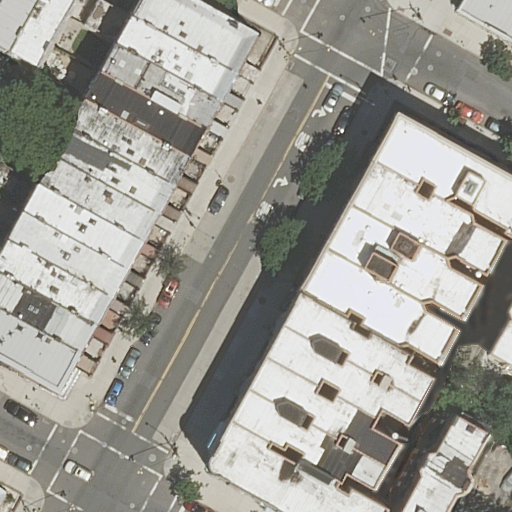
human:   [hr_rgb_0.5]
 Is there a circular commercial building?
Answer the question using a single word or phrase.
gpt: no

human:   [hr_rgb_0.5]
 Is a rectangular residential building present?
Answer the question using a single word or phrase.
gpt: yes

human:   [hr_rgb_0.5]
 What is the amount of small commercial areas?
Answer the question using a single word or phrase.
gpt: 0

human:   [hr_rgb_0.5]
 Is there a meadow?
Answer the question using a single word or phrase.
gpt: no

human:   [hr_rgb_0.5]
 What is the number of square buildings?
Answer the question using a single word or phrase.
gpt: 0

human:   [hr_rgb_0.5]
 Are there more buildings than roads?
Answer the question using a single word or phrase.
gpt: yes

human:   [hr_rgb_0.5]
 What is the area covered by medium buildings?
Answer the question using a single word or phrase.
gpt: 4179m2

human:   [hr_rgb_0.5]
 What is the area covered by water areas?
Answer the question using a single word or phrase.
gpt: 0m2

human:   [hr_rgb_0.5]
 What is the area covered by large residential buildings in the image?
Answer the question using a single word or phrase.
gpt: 0m2

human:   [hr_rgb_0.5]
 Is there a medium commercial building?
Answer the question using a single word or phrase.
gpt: no

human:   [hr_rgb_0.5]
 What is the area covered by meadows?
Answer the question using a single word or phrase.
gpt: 0m2

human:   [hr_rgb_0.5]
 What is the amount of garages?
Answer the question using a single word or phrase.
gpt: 0

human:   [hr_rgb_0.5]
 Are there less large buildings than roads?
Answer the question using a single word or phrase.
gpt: yes

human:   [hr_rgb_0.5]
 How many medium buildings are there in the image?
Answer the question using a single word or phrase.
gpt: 20

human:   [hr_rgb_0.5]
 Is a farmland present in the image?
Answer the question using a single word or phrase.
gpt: no

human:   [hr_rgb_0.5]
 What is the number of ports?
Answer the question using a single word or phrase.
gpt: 0

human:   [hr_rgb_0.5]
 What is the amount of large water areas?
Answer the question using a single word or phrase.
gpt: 0

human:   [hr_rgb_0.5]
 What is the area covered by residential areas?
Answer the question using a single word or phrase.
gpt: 0m2

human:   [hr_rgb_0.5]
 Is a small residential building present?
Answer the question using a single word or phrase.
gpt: yes

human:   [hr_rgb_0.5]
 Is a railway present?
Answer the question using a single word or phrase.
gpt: no

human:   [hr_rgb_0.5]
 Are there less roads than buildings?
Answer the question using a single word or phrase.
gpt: yes

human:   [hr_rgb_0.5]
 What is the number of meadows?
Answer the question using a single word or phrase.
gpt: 0

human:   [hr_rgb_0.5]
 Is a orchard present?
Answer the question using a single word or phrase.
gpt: no

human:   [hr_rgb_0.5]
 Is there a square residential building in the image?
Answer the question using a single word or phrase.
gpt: no

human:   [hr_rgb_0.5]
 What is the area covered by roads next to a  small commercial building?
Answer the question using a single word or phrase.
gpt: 0m2

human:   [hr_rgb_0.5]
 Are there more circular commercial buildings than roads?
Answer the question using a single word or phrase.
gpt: no

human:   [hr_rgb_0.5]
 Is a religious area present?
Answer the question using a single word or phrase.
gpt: no

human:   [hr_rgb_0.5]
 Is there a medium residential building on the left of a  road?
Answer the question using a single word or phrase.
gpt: yes

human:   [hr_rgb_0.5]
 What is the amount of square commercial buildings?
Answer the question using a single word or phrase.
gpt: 0

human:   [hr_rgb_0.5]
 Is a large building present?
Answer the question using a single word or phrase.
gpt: no

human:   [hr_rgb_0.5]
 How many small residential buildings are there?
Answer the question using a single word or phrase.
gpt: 7

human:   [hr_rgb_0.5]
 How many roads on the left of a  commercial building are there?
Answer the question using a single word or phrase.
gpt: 0

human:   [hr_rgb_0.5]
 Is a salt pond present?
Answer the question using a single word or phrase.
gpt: no

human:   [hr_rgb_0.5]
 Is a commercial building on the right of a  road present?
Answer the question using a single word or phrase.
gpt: no

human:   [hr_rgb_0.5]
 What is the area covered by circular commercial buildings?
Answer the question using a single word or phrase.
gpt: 0m2

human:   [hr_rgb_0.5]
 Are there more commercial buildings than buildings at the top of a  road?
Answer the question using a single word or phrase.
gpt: no